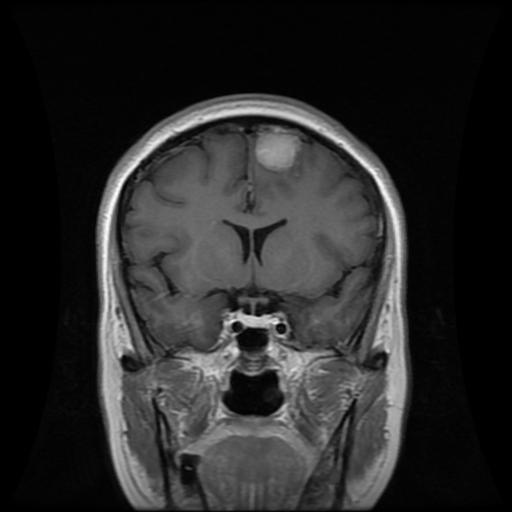
Label: meningioma